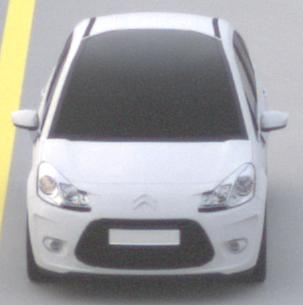
Make: Citroen
Model: C3 1.1
Detailed model: C3 (II)
Model produced from: 2010/01
Model produced until: 2012/03
Doors: 5
Color: white
Road condition: dry road
Daytime: sunrise or sunset
Contrast: low contrast